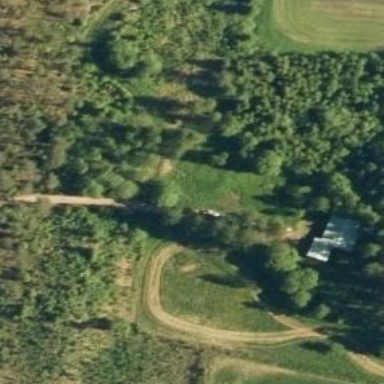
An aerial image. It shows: Farmyard area.